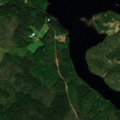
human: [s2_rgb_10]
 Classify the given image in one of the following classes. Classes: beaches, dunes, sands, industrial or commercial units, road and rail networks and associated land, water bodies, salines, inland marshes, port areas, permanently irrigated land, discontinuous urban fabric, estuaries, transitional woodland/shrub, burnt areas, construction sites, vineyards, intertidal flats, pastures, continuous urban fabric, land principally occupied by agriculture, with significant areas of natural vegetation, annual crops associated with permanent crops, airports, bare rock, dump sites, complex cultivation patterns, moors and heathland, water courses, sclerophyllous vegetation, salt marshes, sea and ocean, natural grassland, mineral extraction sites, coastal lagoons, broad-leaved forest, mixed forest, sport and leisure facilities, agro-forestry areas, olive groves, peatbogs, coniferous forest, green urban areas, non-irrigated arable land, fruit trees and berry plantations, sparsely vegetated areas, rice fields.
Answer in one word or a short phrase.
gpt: coniferous forest, mixed forest, water bodies